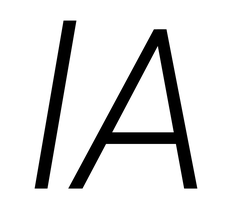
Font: Roboto-Italic_Light_Italic